Question: I am using multiple <URL> is always left-aligned.
The content (icon + text, marked as a red box in the screenshot), should be center in the button (indicated by the blue box).

For most cases this is just fine, given that Qt automatically tries to render that button with the minimal size. However I am stretching the button to fit nicely into my QGridLayout.
'''
QToolButton* pButton = new QToolButton(0);
pButton->addDefaultAction(pAction);
pButton->setToolButtonStyle(Qt::ToolButtonTextBesideIcon);
pButton->setSizePolicy(QSizePolicy::Expanding, QSizePolicy::Preferred);
QGridLayout *pActionAreaLayout = new QGridLayout;
pActionAreaLayout->addWidget(pSomeOtherWidget, 0, 0, 1, 2);
pActionAreaLayout->addWidget(pButton , 1, 0, 1, 1);
'''
Is there a way to force the content to be centered in the button?
<URL>
> You can try doing the horizontal alignment using a stylesheet, but you probably have to implement a QStyle proxy and reimplement drawControl() for QStyle::CE_ToolButtonLabel
Or derive from QToolButton, overwrite paintEvent() and call the style for everything other than the label.
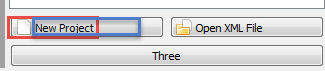
Answer: As I suggest in answer to you another question. <URL> Do not use QToolButton, just use QPushButton, and add popup menu if needed.
Then you wont have different sizes of 'QToolButton' and 'QPushButton' widgets. And you will have centered icon and text.
Popupmenu can be easily added to QPushButton ( only small arrow wont be shown )
'''
QPushButton *pushButton = new QPushButton(toolAction->icon(), "PushButton", window);
// window - widget where button is placed ( to get correct QMenu position )
QObject::connect(pushButton, &QPushButton::released, [window, pushButton, action](){
QMenu menu;
menu.addAction(action);
QPoint pos = window->mapToGlobal(pushButton3->pos());
pos += QPoint(0, pushButton->height());
menu.exec(pos);
});
'''
Or you can subclass 'QPushButton' and add Popup menu handling there. Much better then try to center text with icon in 'QToolButton' or have in same size of 'QPushButton' and 'QToolButton'
For complex example please see my answer: <URL>